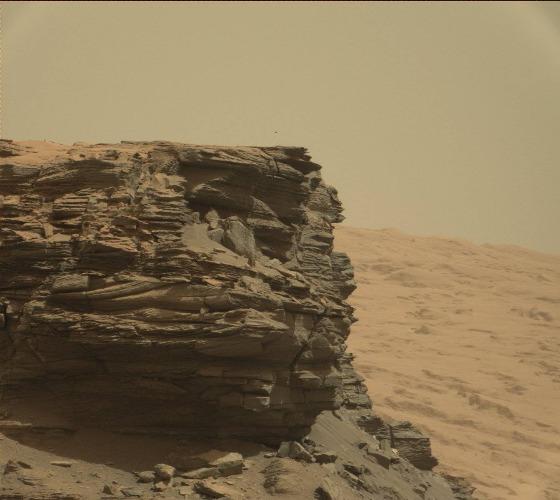
Terrain classes present: Bedrock, Gravel / Sand / Soil, Rock, Shadow, Sky / Distant Mountains